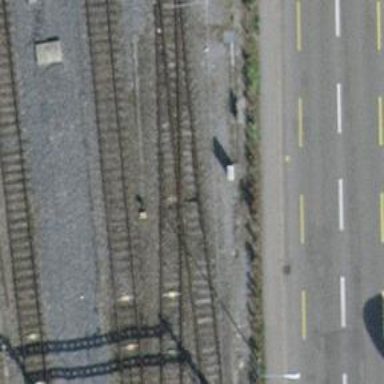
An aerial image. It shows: Rail siding with electrified tracks using contact line.